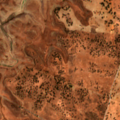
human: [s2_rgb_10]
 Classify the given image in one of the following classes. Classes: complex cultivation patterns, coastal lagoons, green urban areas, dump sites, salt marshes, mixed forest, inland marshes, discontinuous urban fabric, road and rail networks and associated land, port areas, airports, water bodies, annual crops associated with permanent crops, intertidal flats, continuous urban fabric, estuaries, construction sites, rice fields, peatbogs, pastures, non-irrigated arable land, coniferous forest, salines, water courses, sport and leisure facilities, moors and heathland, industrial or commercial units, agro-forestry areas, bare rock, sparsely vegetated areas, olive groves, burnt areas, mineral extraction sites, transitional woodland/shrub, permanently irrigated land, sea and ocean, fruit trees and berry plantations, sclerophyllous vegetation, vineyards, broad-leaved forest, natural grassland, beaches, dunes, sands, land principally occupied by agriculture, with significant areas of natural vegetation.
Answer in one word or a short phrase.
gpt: pastures, agro-forestry areas, water bodies